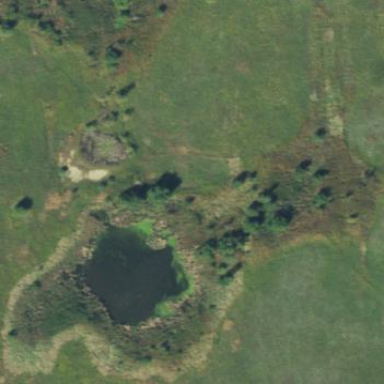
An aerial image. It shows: Marshy wetland area.